【题型】解答题　【知识点】解析几何　【难度】easy
已知点$A(2,3)$，$B(4,1)$，$\triangle ABC$是以$AB$为底边的等腰三角形，点$C$在直线$l:x-2y+2=0$上.
\noindent (1)求$AB$边上的高$CE$所在直线的方程：（结果写成直线方程的一般式）\\
\noindent (2)求$\triangle ABC$的面积.
【解答】
\noindent 【答案】(1)$x-y-1=0$\\
\noindent (2)$2$\\
\noindent 【分析】(1) 由题意可知，$E$为$AB$的中点，$E(3,2)$，利用斜率计算公式、点斜式即可得出．\\
\noindent (2) 由$\begin{cases}
x-2y+2=0 \\
x-y-1=0
\end{cases}$得$C(4,3)$，利用两点之间的距离公式、三角形面积计算公式即可得出．\\
\noindent 【详解】(1) 由题意可知，$E$为$AB$的中点，因为$A(2,3)$，$B(4,1)$，\\
\noindent 所以$E(3,2)$，$k_{AB} = \dfrac{3-1}{2-4} = -1$，所以$k_{CE} = -\dfrac{1}{k_{AB}} = 1$，\\
\noindent 所以$CE$所在直线方程为$y - 2 = x - 3$，即$x - y - 1 = 0$．\\

\noindent (2) 由$\begin{cases}
x-2y+2=0 \\
x-y-1=0
\end{cases}$解得$\begin{cases}
x=4 \\
y=3
\end{cases}$，所以$C(4,3)$，\\
\noindent 所以$AC$平行于$x$轴，$CB$平行于$y$轴，即$AC \perp BC$，\\
\noindent $\therefore |AC| = |BC| = \sqrt{(2-4)^2 + (3-3)^2} = 2$，\\
\noindent $\therefore S_{\triangle ABC} = \dfrac{1}{2}|AC| \cdot |BC| = 2$．
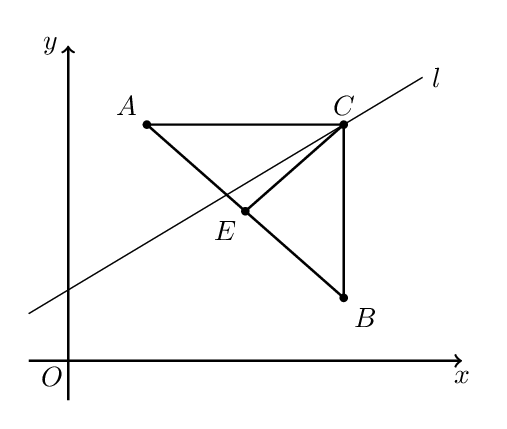